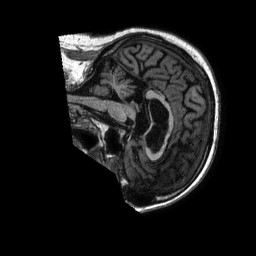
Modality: T1w
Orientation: sagittal
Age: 76
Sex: male
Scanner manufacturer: philips
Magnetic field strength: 1.5 T
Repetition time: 0.008252 s
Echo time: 0.003786 s